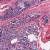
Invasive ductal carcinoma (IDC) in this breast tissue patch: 0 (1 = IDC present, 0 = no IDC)